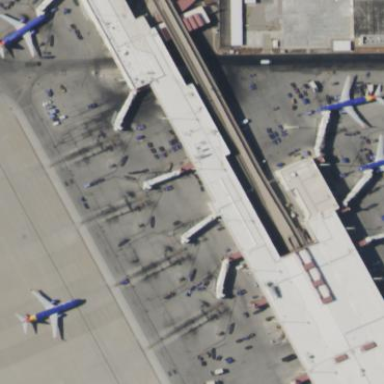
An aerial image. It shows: Airport terminal building.